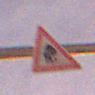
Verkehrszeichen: UnzureichendesLichtraumprofil
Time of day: Night
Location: Outdoor (Suburban)
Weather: PartlyCloudy
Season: NotSpecified
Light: Artificial